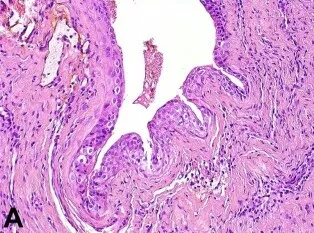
Histopathological findings of the biopsy. A and B - Multiple cystic cavities lined by squamous epithelium of varying thickness with focal areas of nodular thickenings. The presence of clusters of cells with clear cytoplasm within epithelial thickenings was observed (H&E, 200x).
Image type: pathology (h&e)